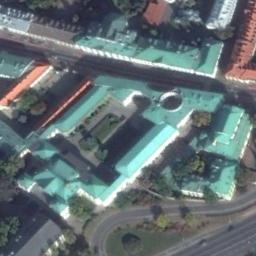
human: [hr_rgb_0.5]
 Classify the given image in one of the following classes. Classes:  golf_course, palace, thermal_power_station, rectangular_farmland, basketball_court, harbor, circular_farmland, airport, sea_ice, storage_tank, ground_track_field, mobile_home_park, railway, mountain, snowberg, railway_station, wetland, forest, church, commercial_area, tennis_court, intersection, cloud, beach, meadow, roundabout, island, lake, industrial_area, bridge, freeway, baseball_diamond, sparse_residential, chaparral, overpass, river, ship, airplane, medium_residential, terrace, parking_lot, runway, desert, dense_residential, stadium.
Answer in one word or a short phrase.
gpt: palace